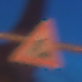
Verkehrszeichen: Arbeitsstelle
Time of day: Night
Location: Outdoor (Urban)
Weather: PartlyCloudy
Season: NotSpecified
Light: Artificial